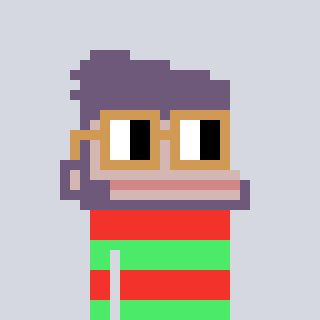
a pixel art character with square brown glasses, a ape-shaped head and a teal-colored body on a cool background